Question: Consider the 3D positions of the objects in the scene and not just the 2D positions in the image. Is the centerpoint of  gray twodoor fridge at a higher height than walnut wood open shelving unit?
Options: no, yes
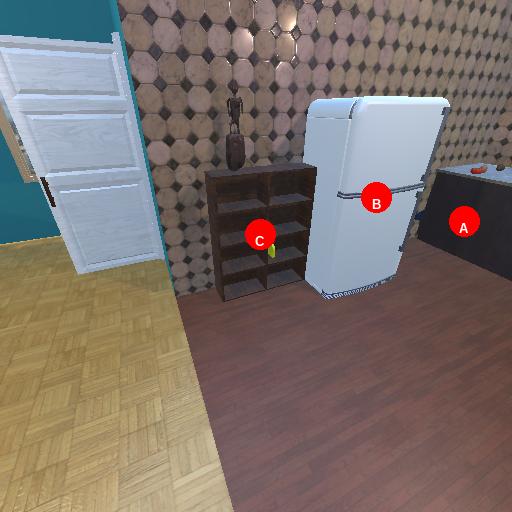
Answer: no